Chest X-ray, AP view. Patient: 57 years old, sex M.
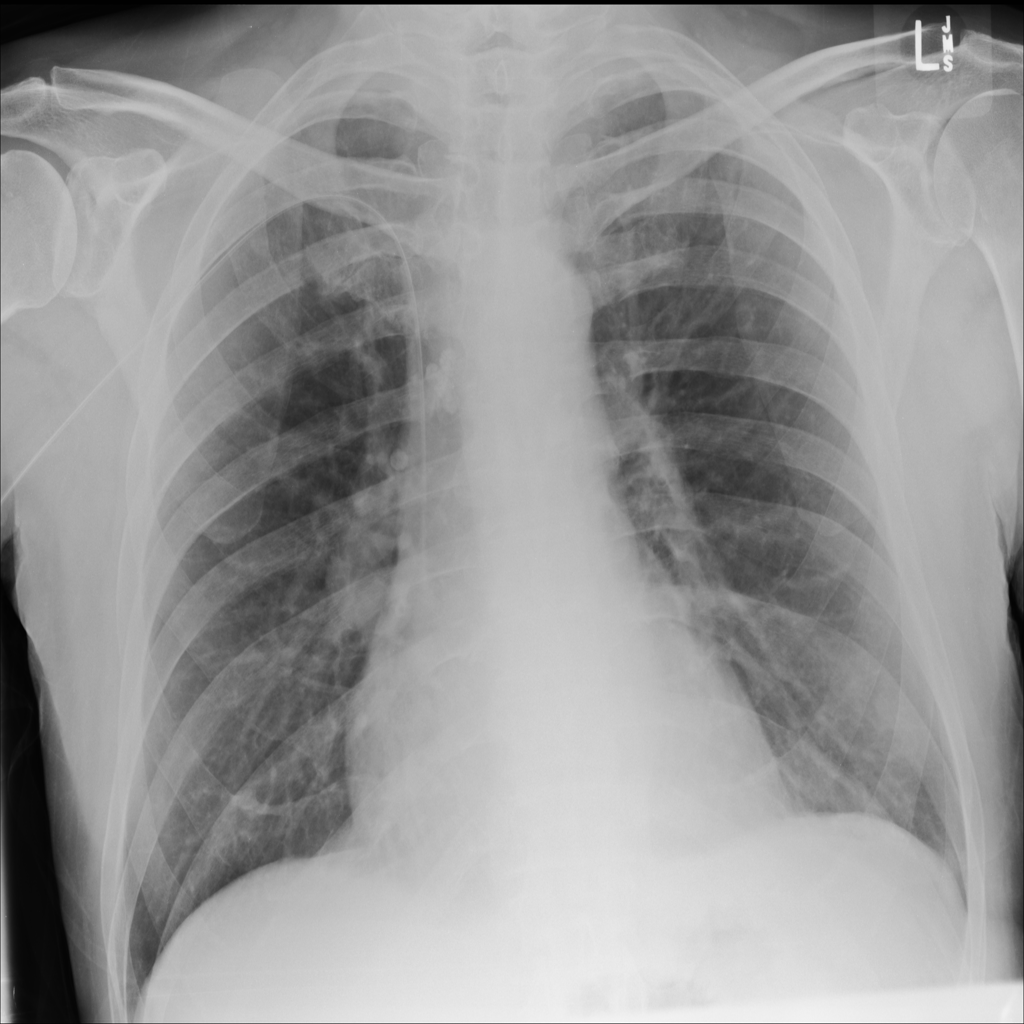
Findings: No Finding